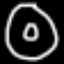
Label: donut